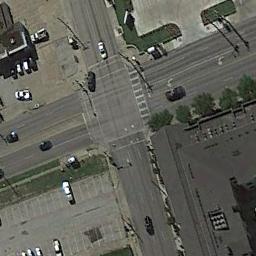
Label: intersection